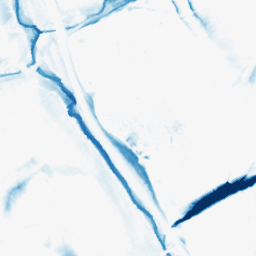
Category: morphological
Decomposition family: morphological_diamond
Decomposition parameters: operation: closing
radius: 15
Upsampling method: lanczos
Upsampling parameters: scale: 2
Upsampling scale: 2